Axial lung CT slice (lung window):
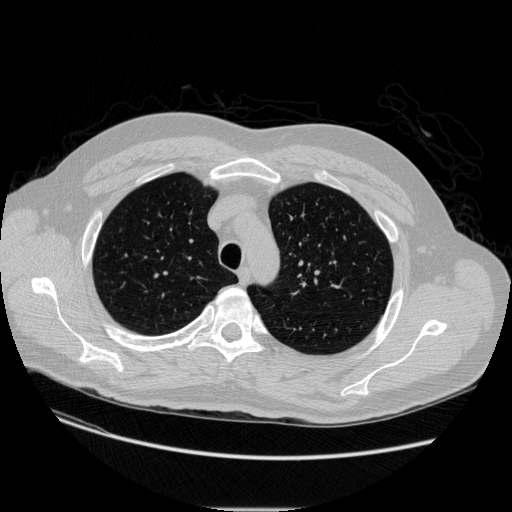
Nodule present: no